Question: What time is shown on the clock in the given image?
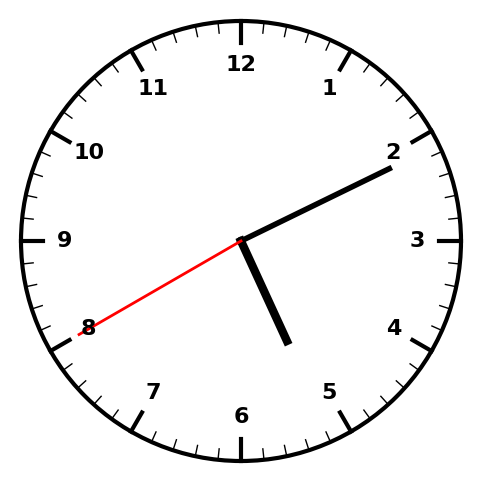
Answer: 05:10:40